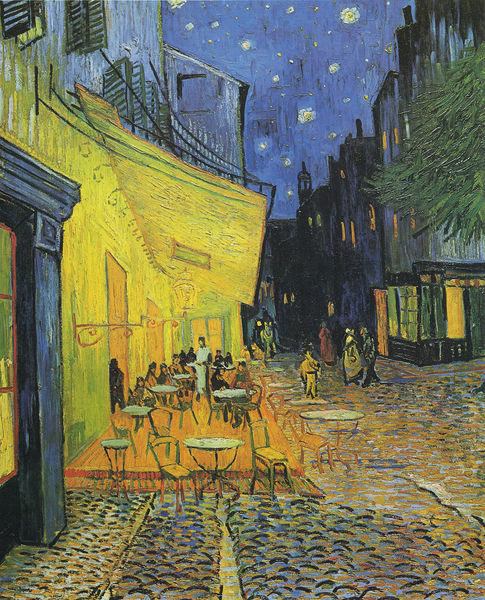
Titel: Terrasse des Cafés an der Place du Forum in Arles am Abend
Künstler: Vincent van Gogh
Standort: Otterlo
Institution: Kröller-Müller Museum
Schlagwörter: baum, blau, dunkel, himmel, mann, weiß, gelb, grün, impressionismus, menschen, stadt, abend, bar, cafe, fenster, frau, hell, lampe, lampen, laterne, licht, lichter, männer, nacht, orange, paris, schaufenster, schwarz, strasse, strassencafe, stuhl, stühle, szene, säule, tisch, tische, tür, rot, weg, expressionismus, leute, teppich, kellner, kneipe, stein, steine, ast, häuser, brüstung, gehen, gold, sessel, fensterläden, rund, turm, nachthimmel, balkon, terrasse, ecke, fassade, fassaden, gasse, passanten, pflaster, süden, abends, furchen, fußgänger, platz, van gogh, beleuchtung, figuren, stene, gäste, tischchen, türrahmen, geländer, stimmung, podest, tor, leuchten, pfosten, eingang, kopfstein, fensterladen, mond, gogh, türmchen, gelbes haus, stern, stockwerk, spaziergang, restaurant, nachts, sterne, sternenhimmel, kopfsteinpflaster, pflastersteine, straßenszene, trottoir, lautrec, tanne, bedienung, vincent van gogh, beleuchtet, erleuchtet, himel, spaziergänger, grüngelb, rillen, vincent, markise, touristen, gaslampe, aben, gast, firmament, van, gaslicht, klappläden, nachtleben, bistro, neonlicht, türpfosten, nachtblau, nachtcafe, bistrot, bistrostühle, bistrotische, cafeteria, cafébesucher, eckladen, blaue tür, licht gelb, bgogh, cafe de paris, latternen